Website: ulta-beauty
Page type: payment
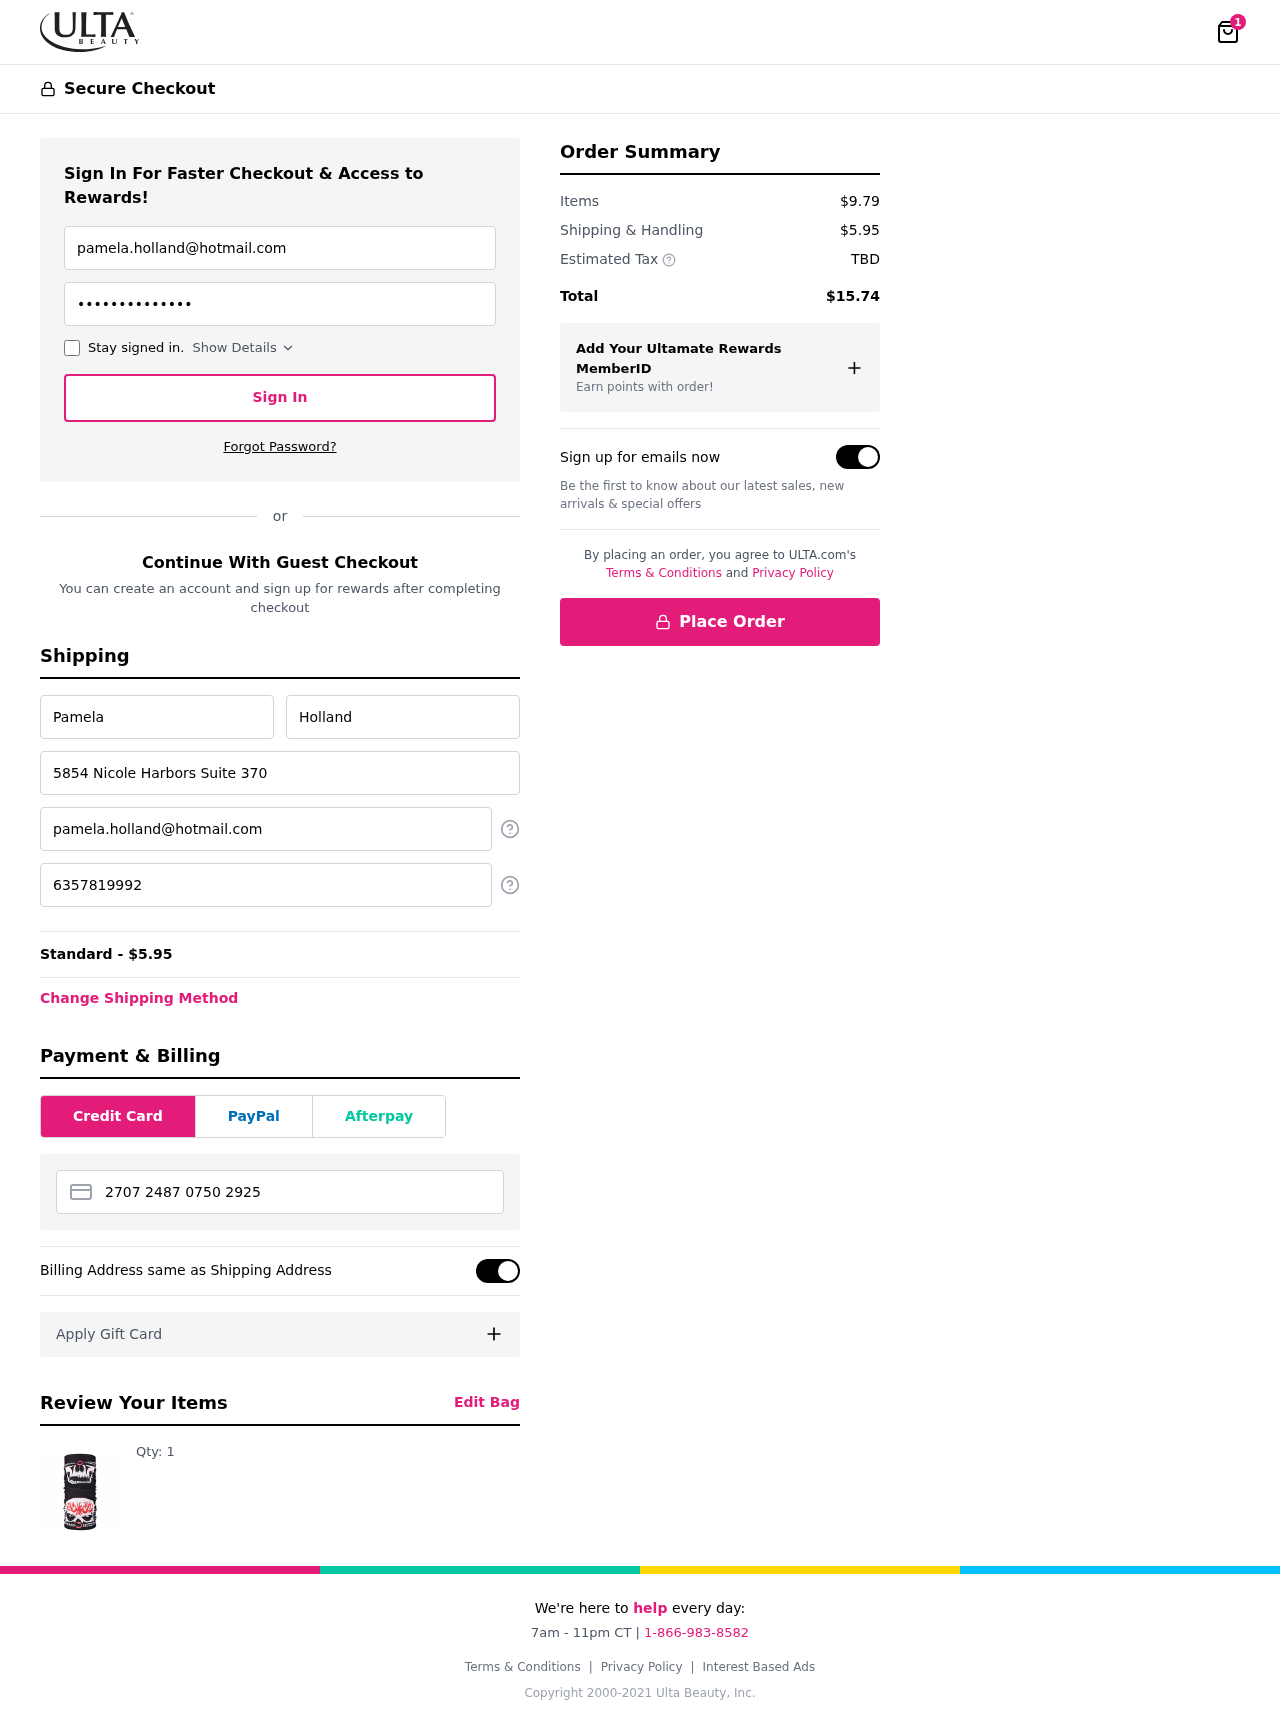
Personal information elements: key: PII_CARD_NUMBER
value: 2707 2487 0750 2925
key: PII_EMAIL
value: pamela.holland@hotmail.com
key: PII_FIRSTNAME
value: Pamela
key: PII_LASTNAME
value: Holland
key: PII_PHONE
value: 6357819992
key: PII_STREET
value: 5854 Nicole Harbors Suite 370
Product elements: key: PRODUCT1_QUANTITY
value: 1
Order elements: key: ORDER_NUM_ITEMS
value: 1
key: ORDER_SHIPPING_COST
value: $5.95
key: ORDER_SHIPPING_COST
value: Standard - $5.95
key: ORDER_SUBTOTAL
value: $9.79
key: ORDER_TAX
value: TBD
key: ORDER_TOTAL
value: $15.74